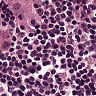
Metastatic tissue present: yes